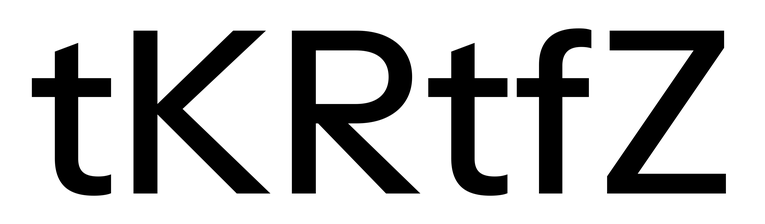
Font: InstrumentSans_Medium